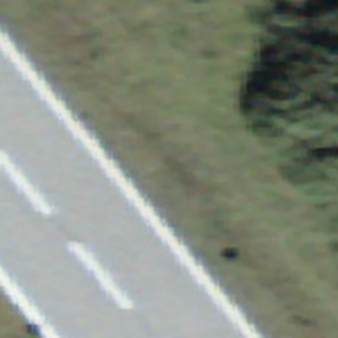
Label: other